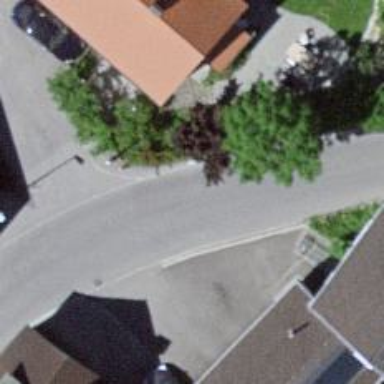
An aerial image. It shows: Residential road with asphalt surface and no sidewalks.